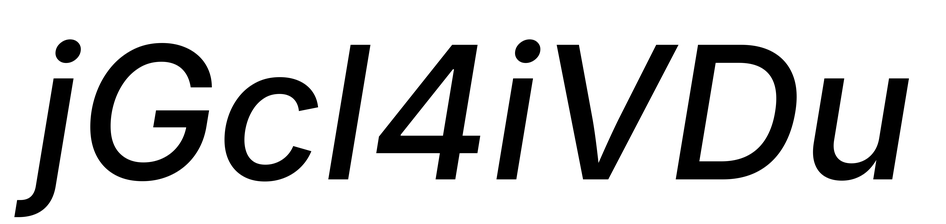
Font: Inter-Italic_Medium_Italic